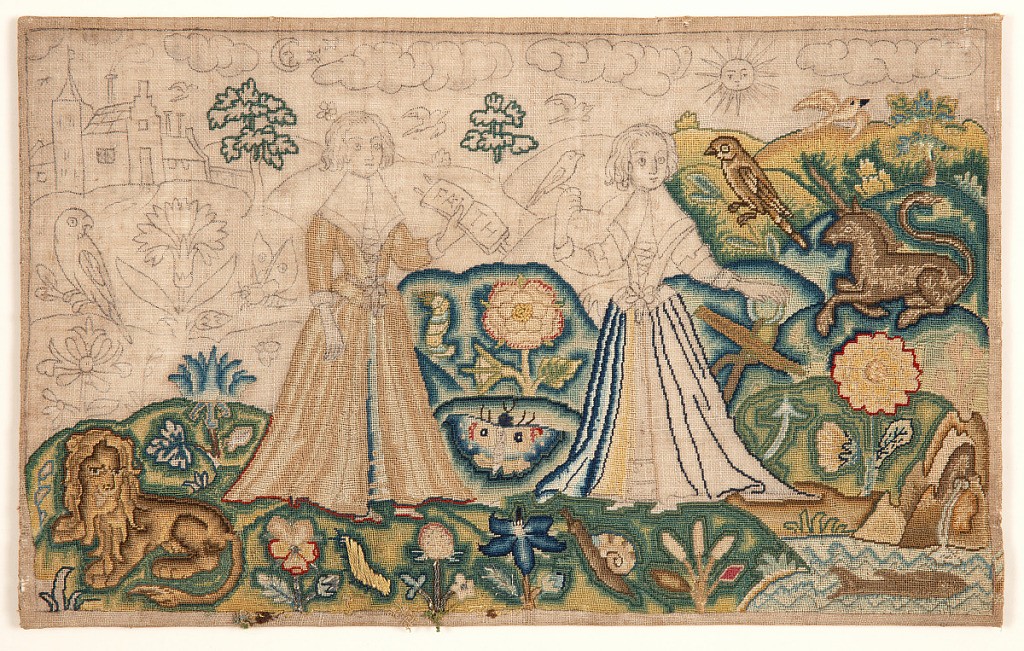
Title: Embroidered picture
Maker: Unknown
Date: ca. 1630
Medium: silk, metal yarn, linen Technique: tent stitch
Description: Unfinished picture of Faith and Hope standing on rolling hills amongst flowers and various animals and insects. Unfinished section is drawn in and includes a building, hills, trees, flowers, insects, sky, sun, and clouds.